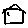
Label: house